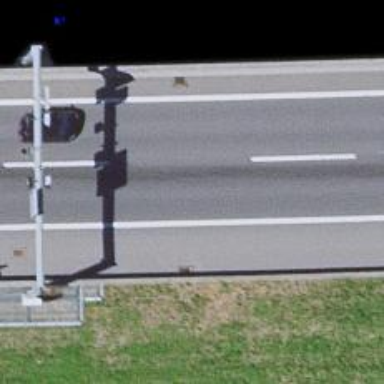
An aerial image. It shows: Asphalt bridge over motorway.